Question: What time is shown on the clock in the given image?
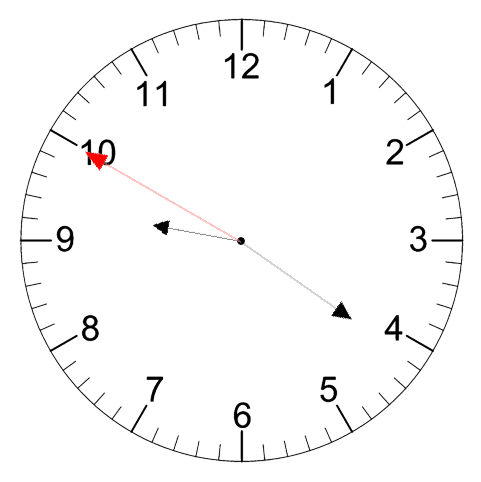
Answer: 09:20:50